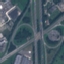
Land use / land cover: Highway